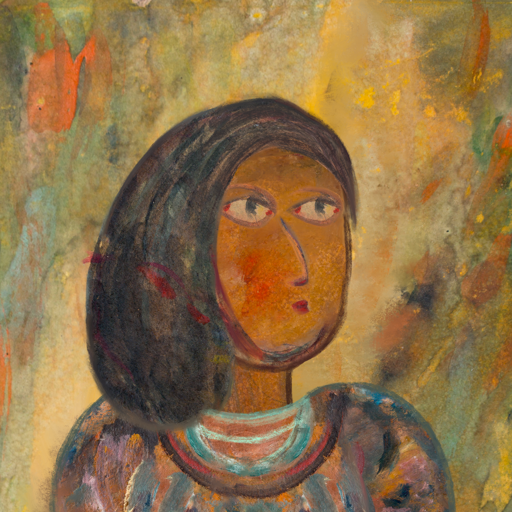
Background: Comrade, Head And Neck Side: Pipe, Face Side: GypsyMother, Bust: Boggyland, Hair Side: Gypsy_Mother, Head Accessory: Blank, Second Necklace: Blank, Necklace: Blank, Baby: Blank